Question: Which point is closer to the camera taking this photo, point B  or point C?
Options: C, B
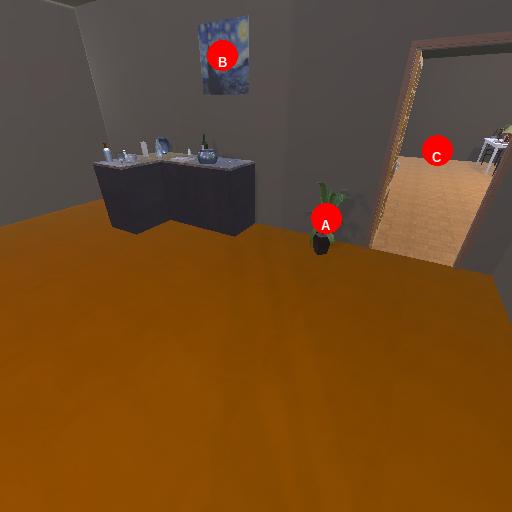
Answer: C